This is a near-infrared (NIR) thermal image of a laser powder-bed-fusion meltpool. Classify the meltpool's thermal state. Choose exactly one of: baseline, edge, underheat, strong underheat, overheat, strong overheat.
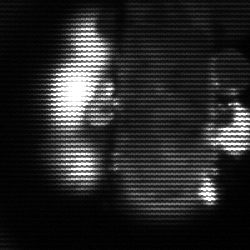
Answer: strong underheat